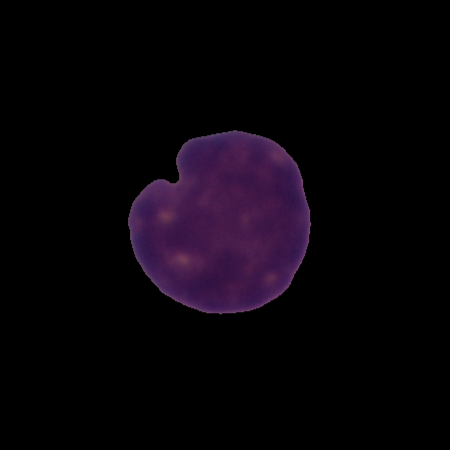
Label: healthy